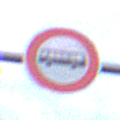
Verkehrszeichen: VerbotKraftomnibusse
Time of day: SunriseSunset
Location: Outdoor (Nature)
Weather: PartlyCloudy
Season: NotSpecified
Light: Natural